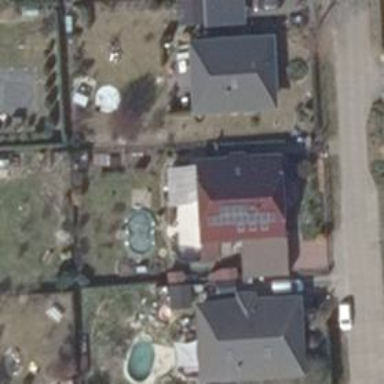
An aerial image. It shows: Solar power generator with photovoltaic panels.